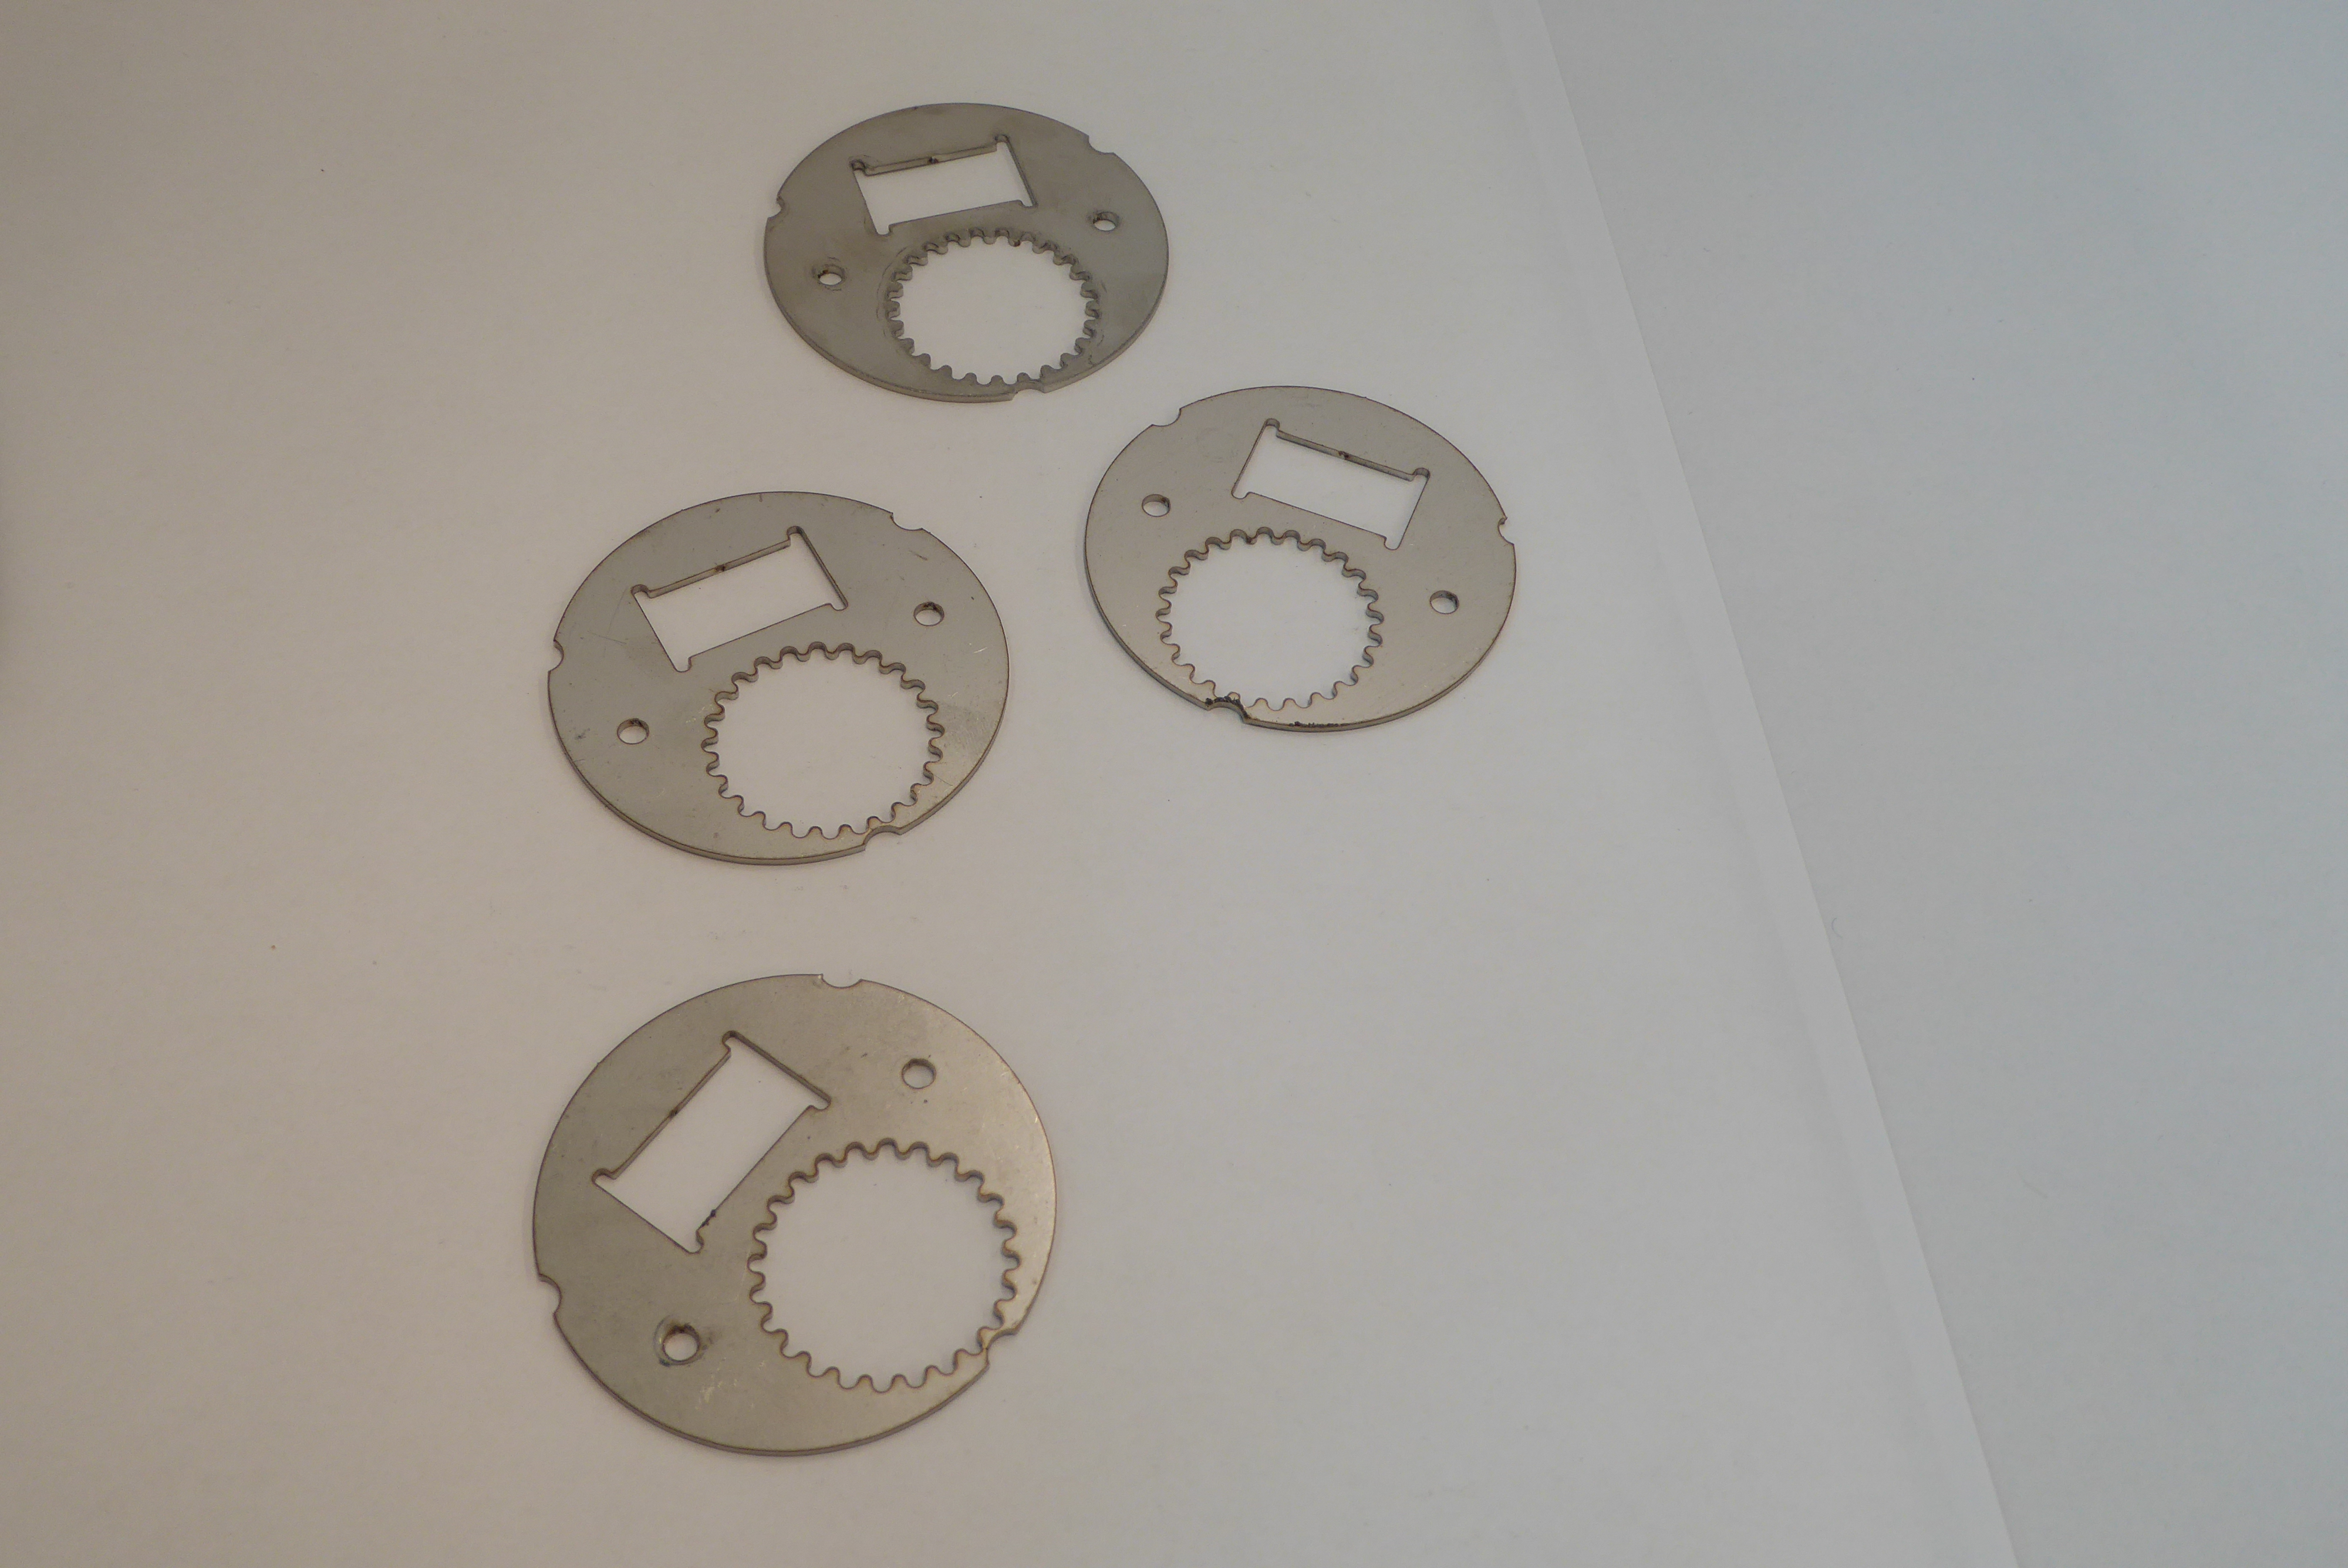
Label: Bottle Opener - Inlay